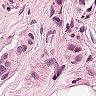
Metastatic tissue present: yes